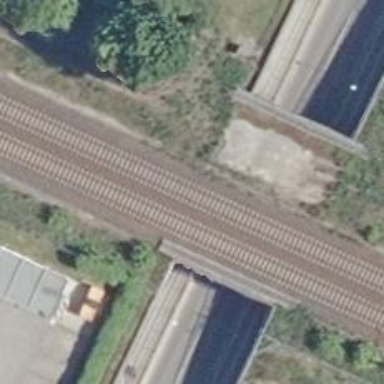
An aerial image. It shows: Bridge over electrified railway with contact lines.